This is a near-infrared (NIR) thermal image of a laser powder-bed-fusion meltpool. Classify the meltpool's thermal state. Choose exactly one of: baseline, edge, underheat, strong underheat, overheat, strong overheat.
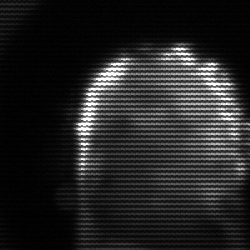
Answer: baseline